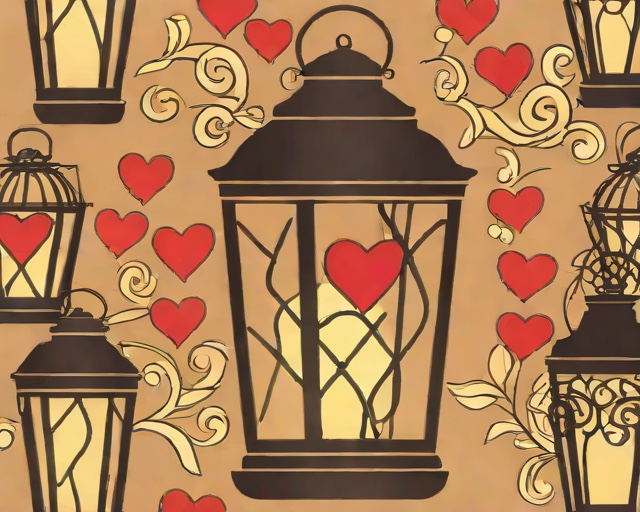
Category: Valentine